Interaction volume radius: 10 \u00c5
Interaction volume height: 20 \u00c5
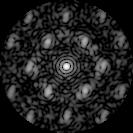
Disorder parameter: 0.5282